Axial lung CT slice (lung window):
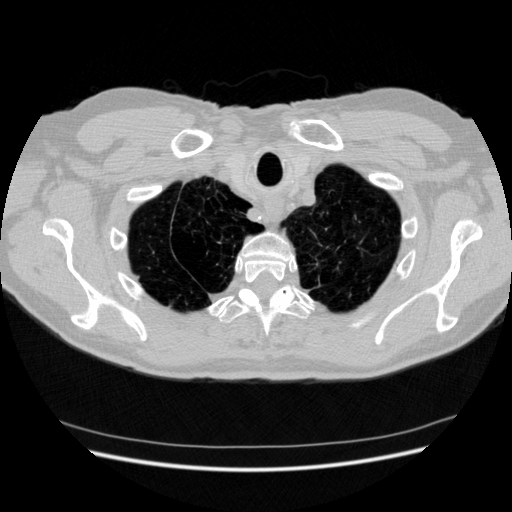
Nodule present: no